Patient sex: M
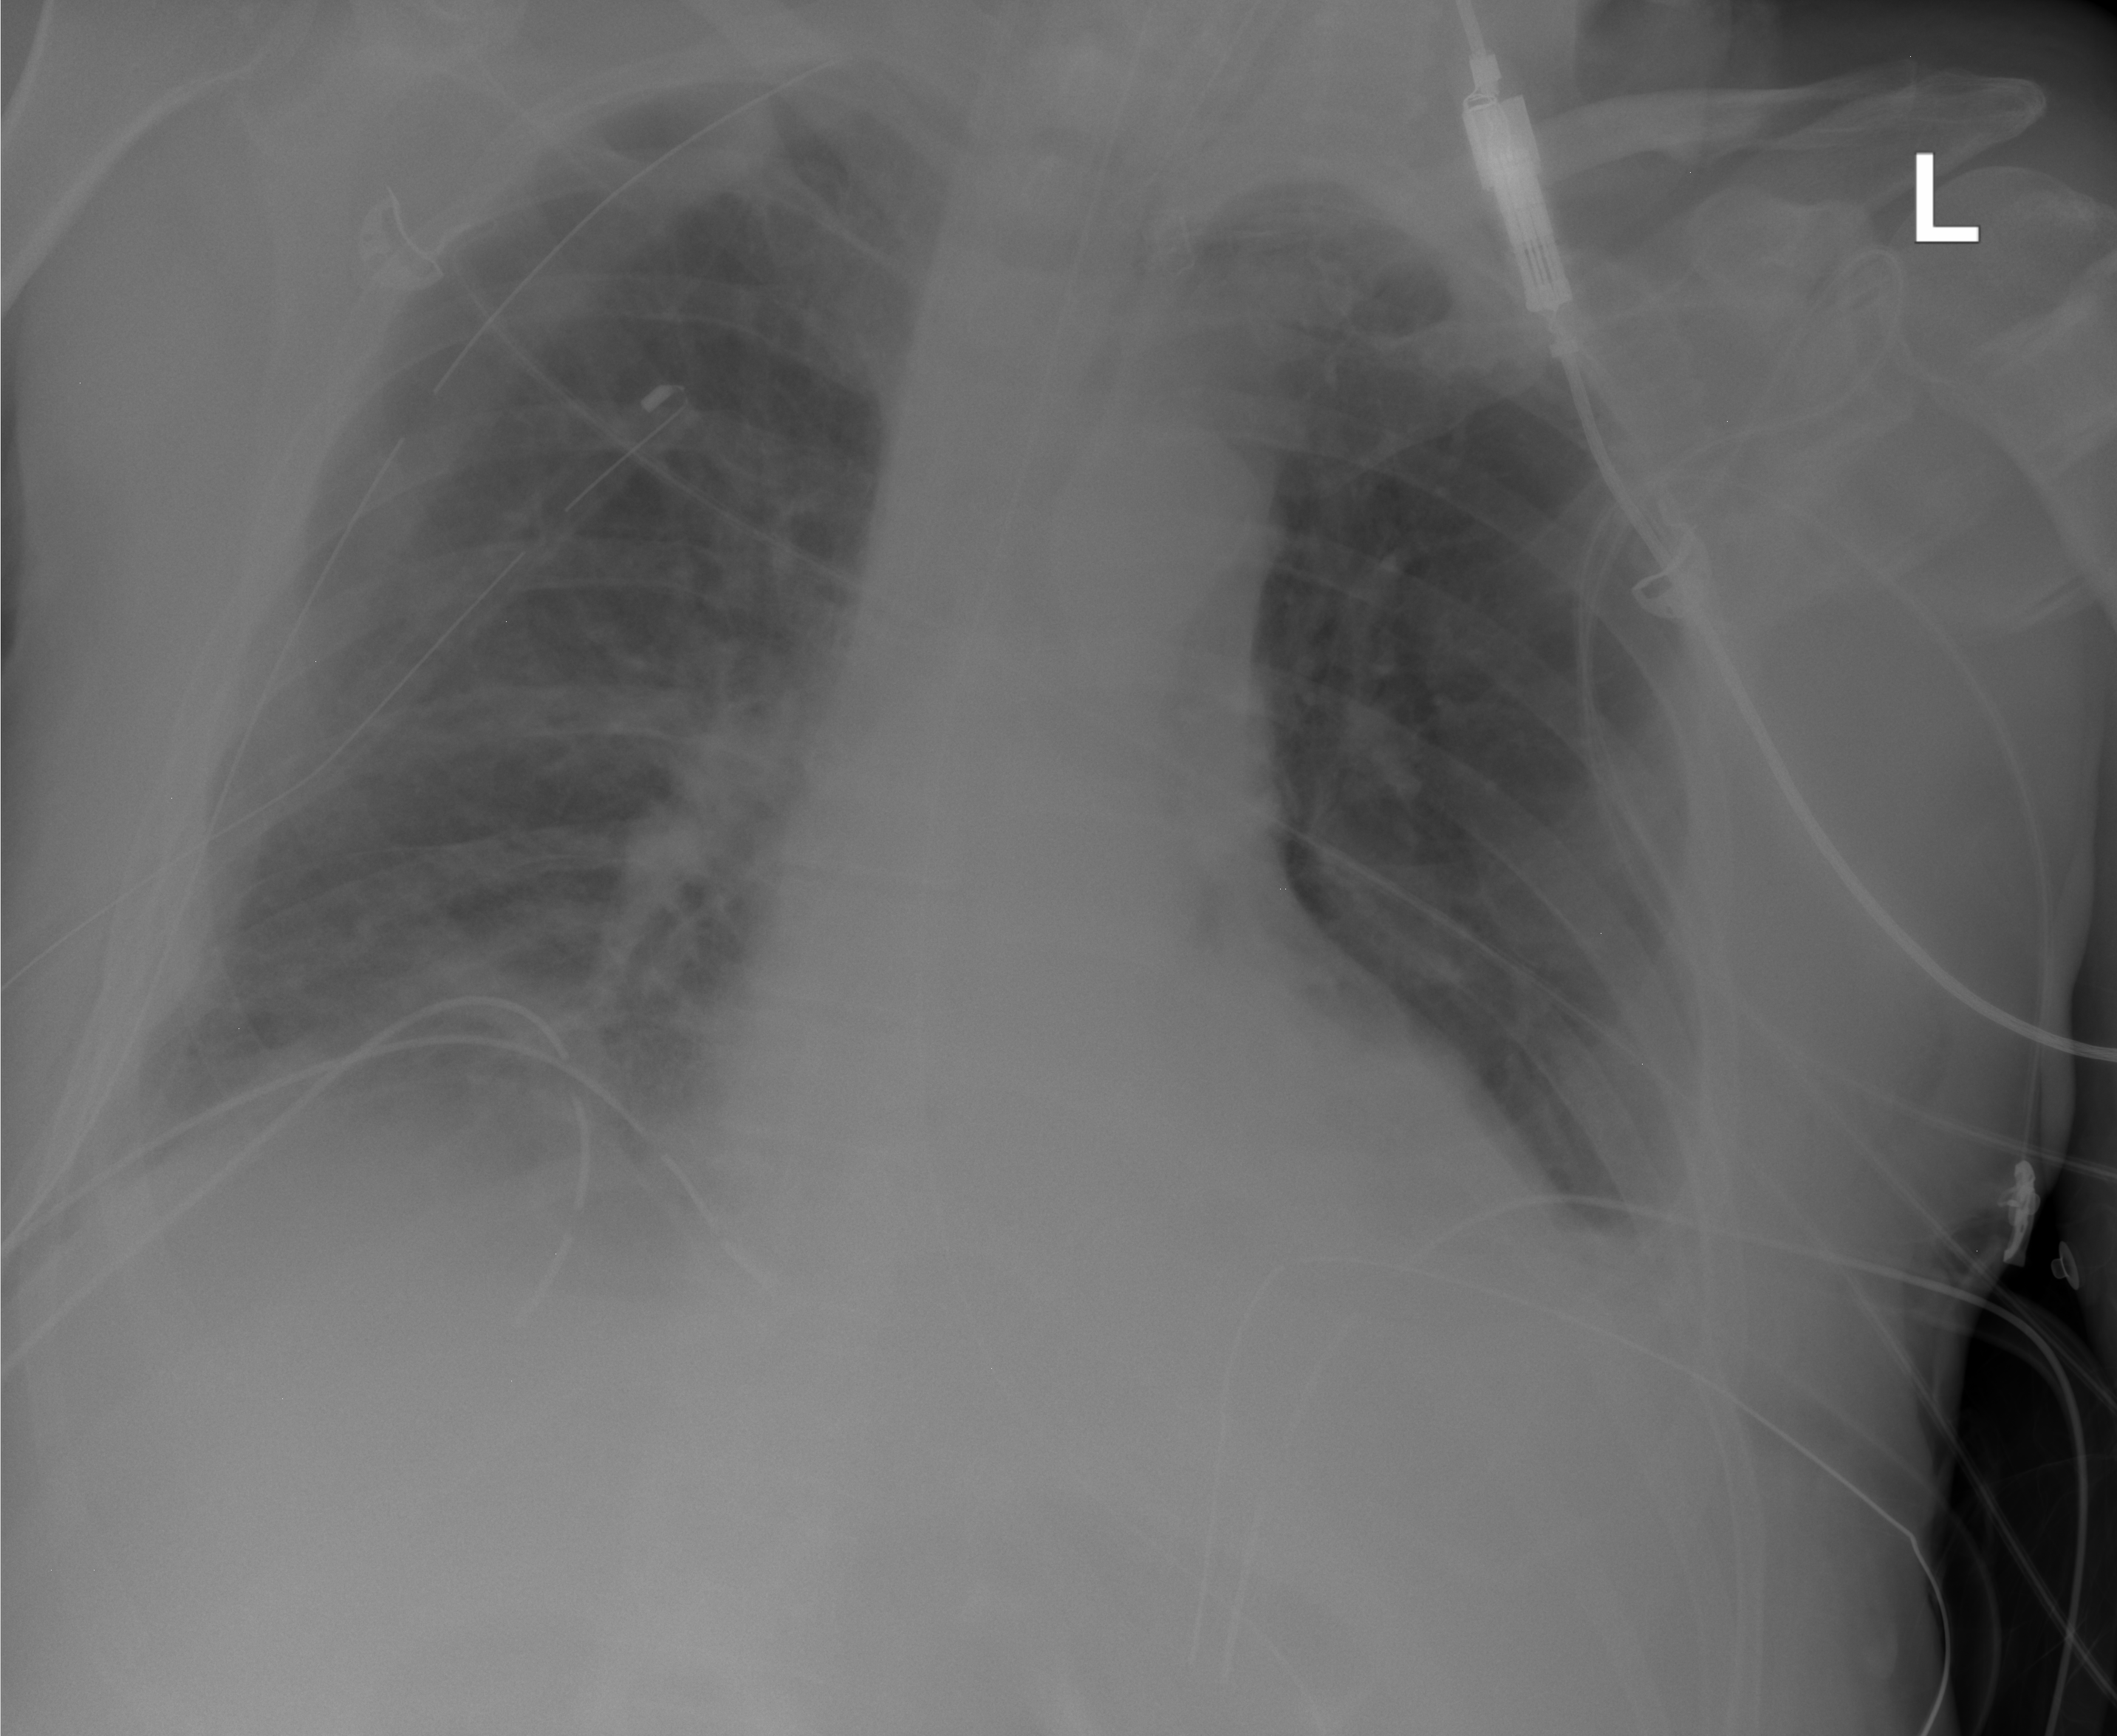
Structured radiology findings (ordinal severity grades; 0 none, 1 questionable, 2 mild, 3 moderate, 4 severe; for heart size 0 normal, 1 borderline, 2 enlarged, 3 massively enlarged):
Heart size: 0
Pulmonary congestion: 1
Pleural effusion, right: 2
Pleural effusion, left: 2
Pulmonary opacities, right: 1
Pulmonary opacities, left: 0
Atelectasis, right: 2
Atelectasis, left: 2